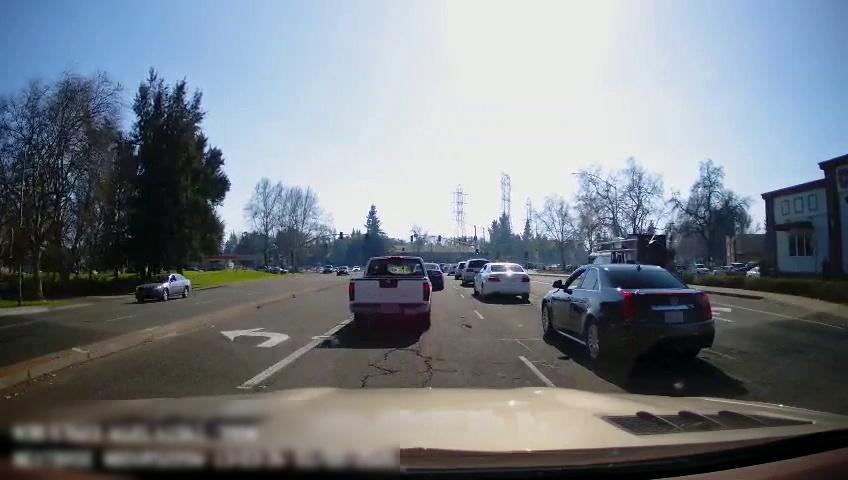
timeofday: Day
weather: Sunny
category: Drivable Space
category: Drivable Space
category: Vehicles | Car
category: Vehicles | Car
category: Vehicles | Car
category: Vehicles | Truck
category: Vehicles | Car
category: Vehicles | Truck
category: Vehicles | Car
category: Vehicles | Van
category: Vehicles | SUV
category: Vehicles | Car
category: Lanes | Current Lane
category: Lanes | Current Lane
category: Lanes | Current Lane
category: Lanes | Alternate Lane
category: Lanes | Alternate Lane